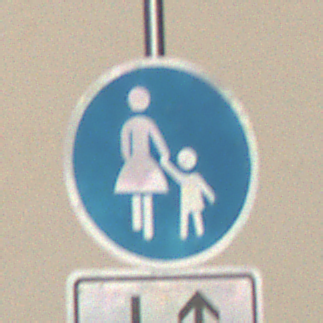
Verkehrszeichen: Gehweg
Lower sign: RichtungsangabeDurchPfeile8
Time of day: MorningAfternoon
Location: Outdoor (Urban)
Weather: Clear
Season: NotSpecified
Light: Natural